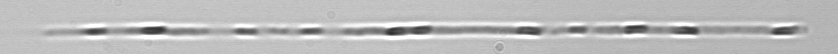
Label: Leptocylindrus